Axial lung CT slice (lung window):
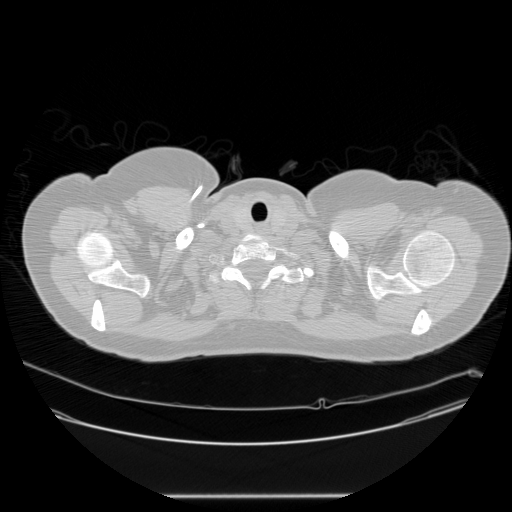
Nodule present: no